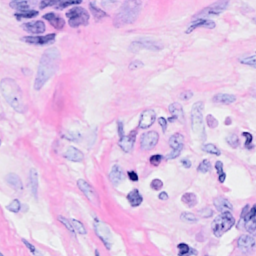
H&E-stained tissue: Breast